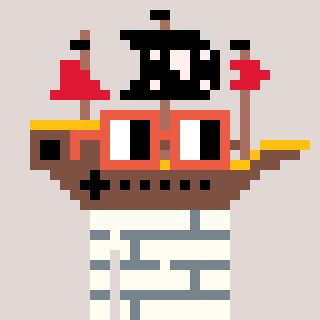
a pixel art character with square orange glasses, a pirateship-shaped head and a grayscale-colored body on a warm background